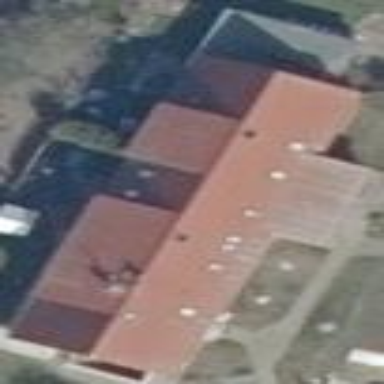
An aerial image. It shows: Building.